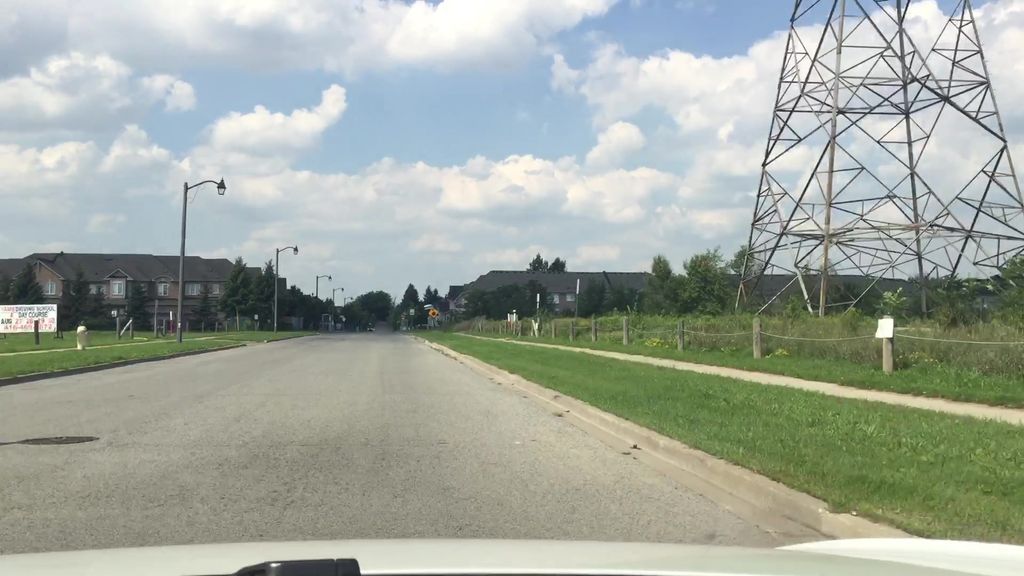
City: toronto